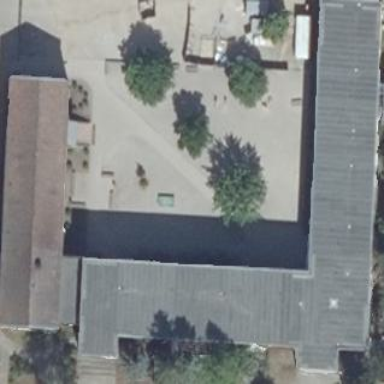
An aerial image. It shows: School building.